Interaction volume radius: 5 \u00c5
Interaction volume height: 25 \u00c5
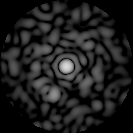
Disorder parameter: 0.8725